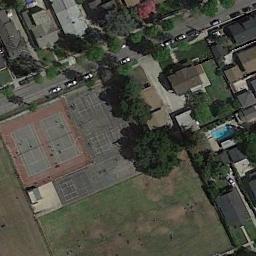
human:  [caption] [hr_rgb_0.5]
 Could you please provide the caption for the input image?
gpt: There are several cars parked by the tennis court .

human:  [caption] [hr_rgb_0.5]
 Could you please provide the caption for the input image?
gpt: There are many buildings of different shapes beside the tennis courts .

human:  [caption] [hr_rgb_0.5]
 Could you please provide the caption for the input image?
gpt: The tennis court is on the grass next to some buildings and trees .

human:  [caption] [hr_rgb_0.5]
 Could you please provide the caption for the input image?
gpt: There is a road distance between the tennis court on the lawn and the residential area .

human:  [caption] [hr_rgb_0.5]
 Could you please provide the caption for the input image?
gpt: There are some green trees and buildings beside the tennis courts .